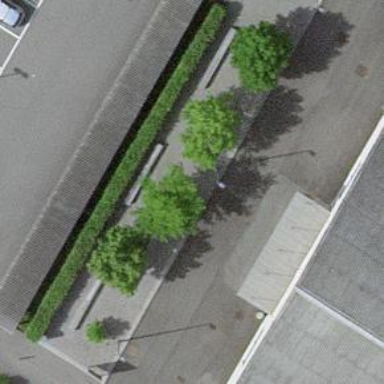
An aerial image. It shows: Motorcycle parking facility.